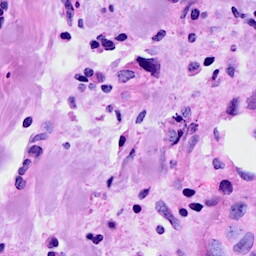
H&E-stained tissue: Breast